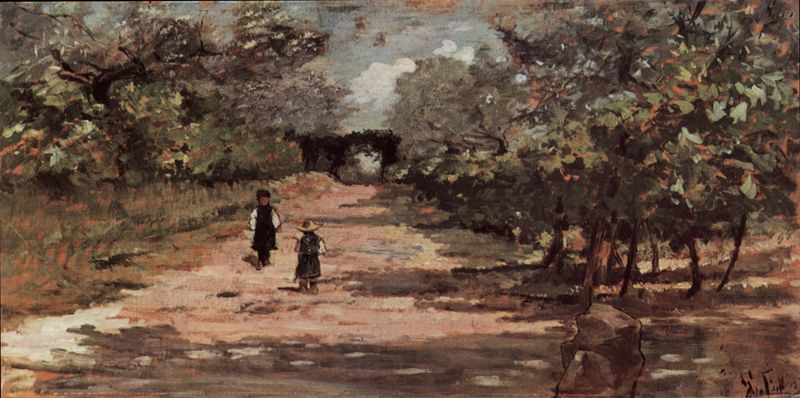
Titel: Baumallee mit zwei Kindern
Künstler: Giovanni Fattori
Standort: Livorno
Institution: Collezione Angiolini
Schlagwörter: baum, blau, blätter, dunkel, felsen, gemälde, himmel, laub, mann, schatten, weiß, wolken, bäume, gelb, grün, impressionismus, landschaft, mädchen, ocker, sand, braun, frau, grau, hell, hut, kleid, kleider, licht, männer, orange, schwarz, strasse, gras, obst, park, rot, weg, wiese, wolke, beige, malerei, kappe, mütze, stein, steine, ärmel, signatur, baumstamm, erde, gräser, horizont, natur, stamm, strauch, brücke, busch, büsche, gehen, pastos, pfad, sonne, sträucher, boden, realismus, kind, rosa, wald, kinder, garten, spanien, sommer, italien, süden, zwei, mittag, nachmittag, trocken, warm, farben, fels, allee, klein, herbst, spazieren, sigantur, van gogh, unwetter, blue, hat, oil, people, priest, red, white, afternoon, black, country, dark, dress, expressionismus, figurative, figures, france, girls, gray, green, grey, painting, yellow, strohhut, monet, flowers, oil painting, pink, two, brown, durchgang, perspective, junge, tor, spiel, torbogen, spaziergang, farbauftrag, flecken, wood, apple, cloud, clouds, fruit, rock, rocks, sky, stone, tree, begegnung, field, girl, landscape, nature, horizon, lane, street, summer, sun, trees, hain, boy, child, costume, snow, forest, grass, light, bushes, garden, path, road, way, waldweg, brushstroke, cezanne, impressionism, provence, shadow, realism, hats, walking, boots, french, brau, pair, cloudy, children, scene, bridge, bright, small, sunlight, dirt, italy, peasants, person, stroll, two people, obstgarten, day, spring, heimweg, leaves, trunk, oliven, mexiko, walk, art, nineteenth century, signature, shoes, rose, bush, farm, feild, impressionist, lanscape, mars, brush, outdoors, play, travel, fields, chinese, cave, shade, shadows, vegetation, paint, genre, leave, heat, shrubs, soil, kids, china, feld, clothing, mensc, tan, branch, shirt, kid, alley, trail, impression, modernism, workers, mud, sleeves, hate, woods, countryside, agriculture, straw hat, recreation, barbizon, orchard, trunks, post-impressionist, eingangstorbogen, ombres, pathway, apples, daylight, scenery, greenery, bauern, bäuume, chrildren, colorism, weg natur, idyllee, impressionismu, impressiononismus, arbor, roads, painterly, laborer, blooms, harvesting, signed, clods, signaturew, leaveds, shadowq, oranges, jagged, pass, spazierren, vineyard, picking, cilds play, childs play, spring walk, summer walk, playtime on the lane, uia, skuy, rpck, vignard, black clothing, white sleeves